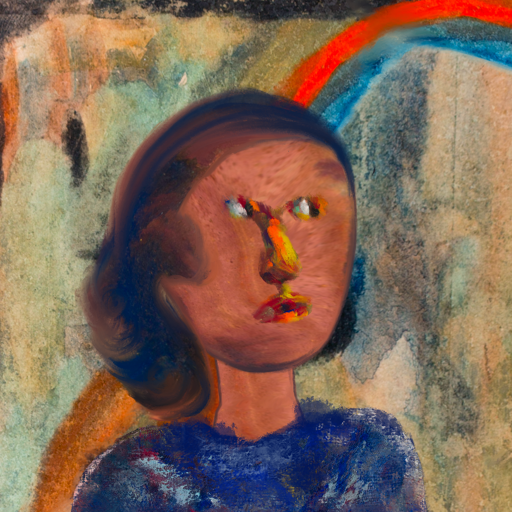
Background: Childish, Head And Neck Side: Mother_And_Son_Mother, Face Side: An_Impression, Bust: Irani, Hair Side: Mother_And_Son_Son, Head Accessory: Blank, Second Necklace: Blank, Necklace: Blank, Baby: Blank